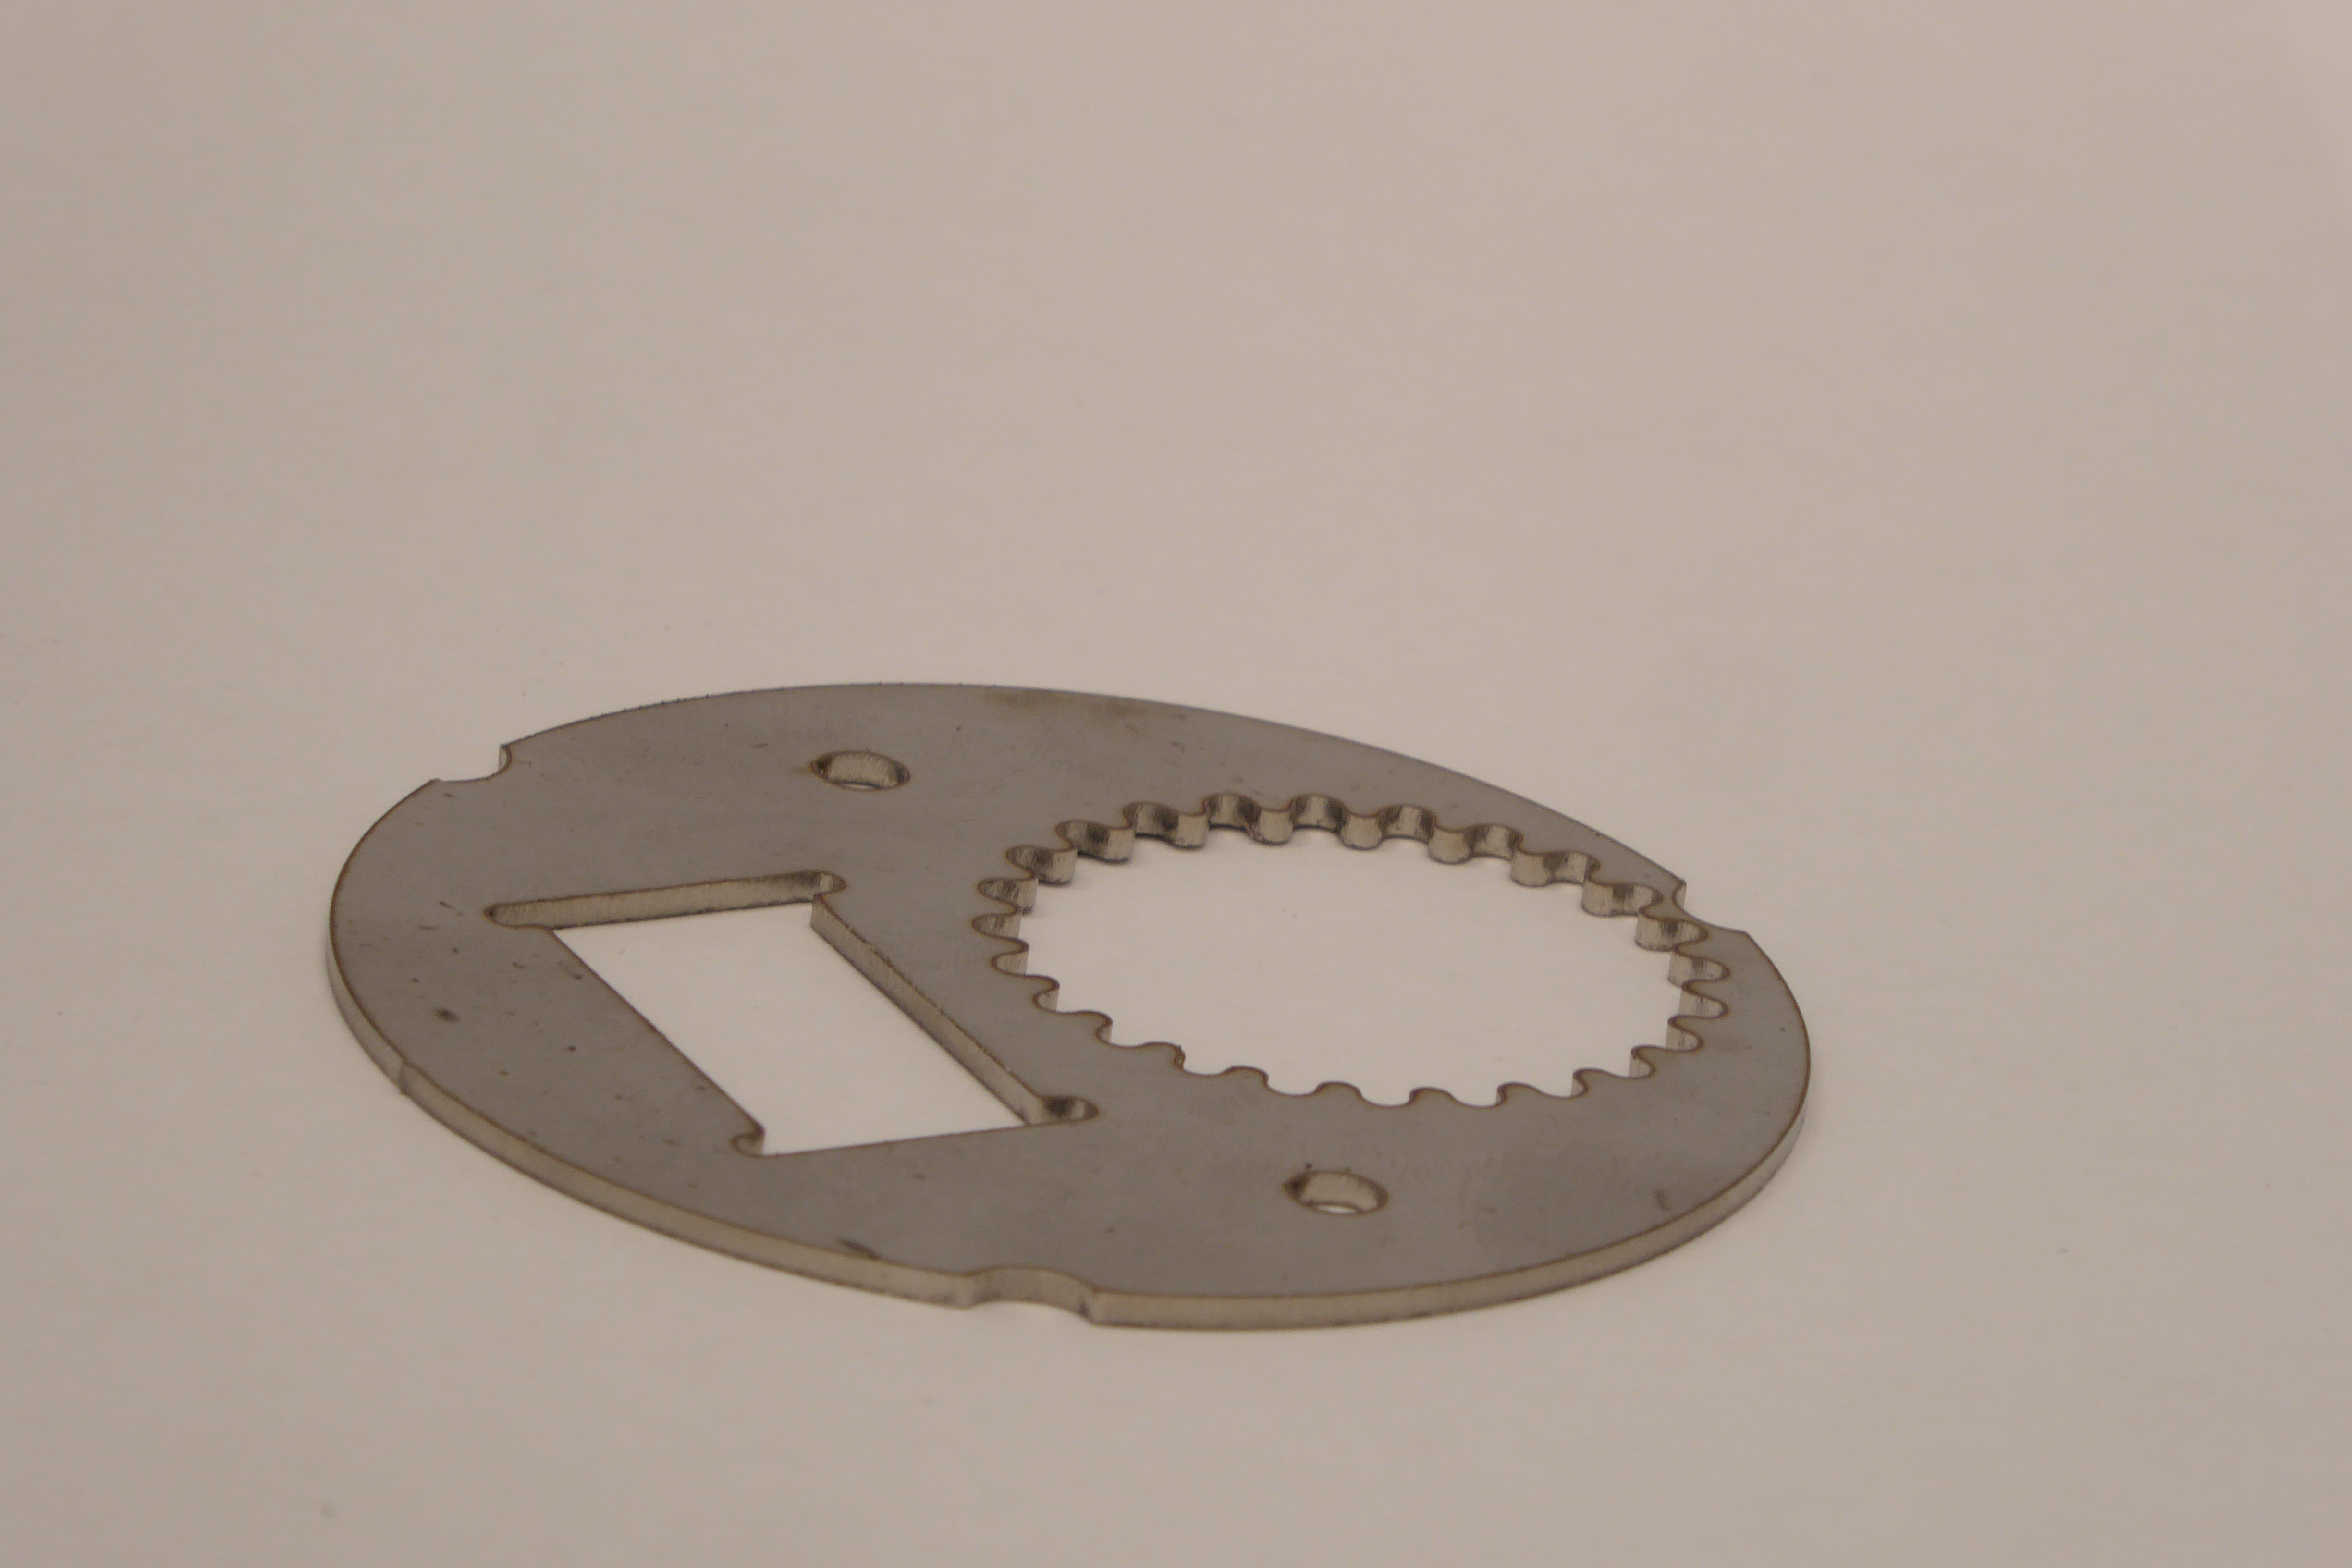
Label: Bottle Opener - Inlay